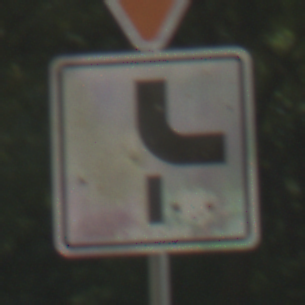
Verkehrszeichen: VerlaufVorfahrtsstrasse10
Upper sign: VorfahrtGewaehren
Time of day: Midday
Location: Outdoor (RoadRail)
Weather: Clear
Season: NotSpecified
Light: Natural